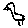
Label: bird